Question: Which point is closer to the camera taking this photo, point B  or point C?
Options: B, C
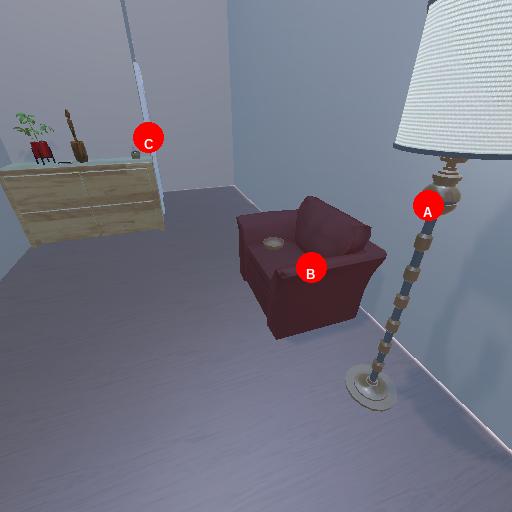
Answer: B